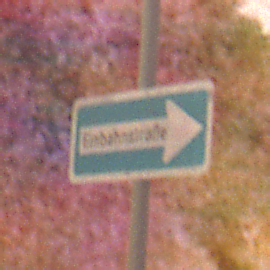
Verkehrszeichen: EinbahnstrasseRechtsweisend
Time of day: Night
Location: Outdoor (Nature)
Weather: Clear
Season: NotSpecified
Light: Natural